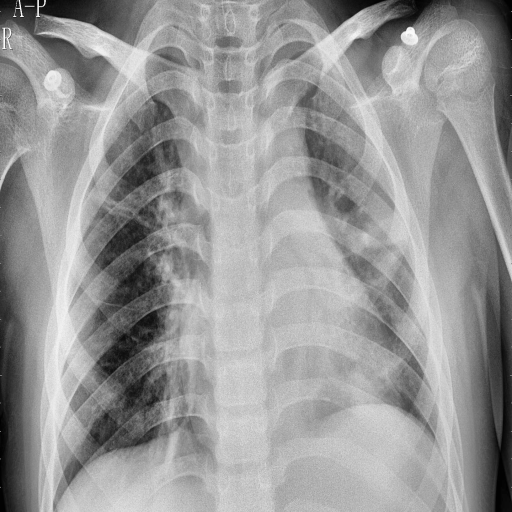
Finding: PNEUMONIA